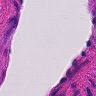
Metastatic tissue present: no